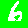
Digit: 6